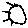
Label: sun